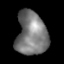
Tissue: lung
Cell type: Myeloid cells
Senescence score: 0.5484
Nuclear area (px): 1318
Mean DAPI intensity: 121.888